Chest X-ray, PA view. Patient: 42 years old, sex M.
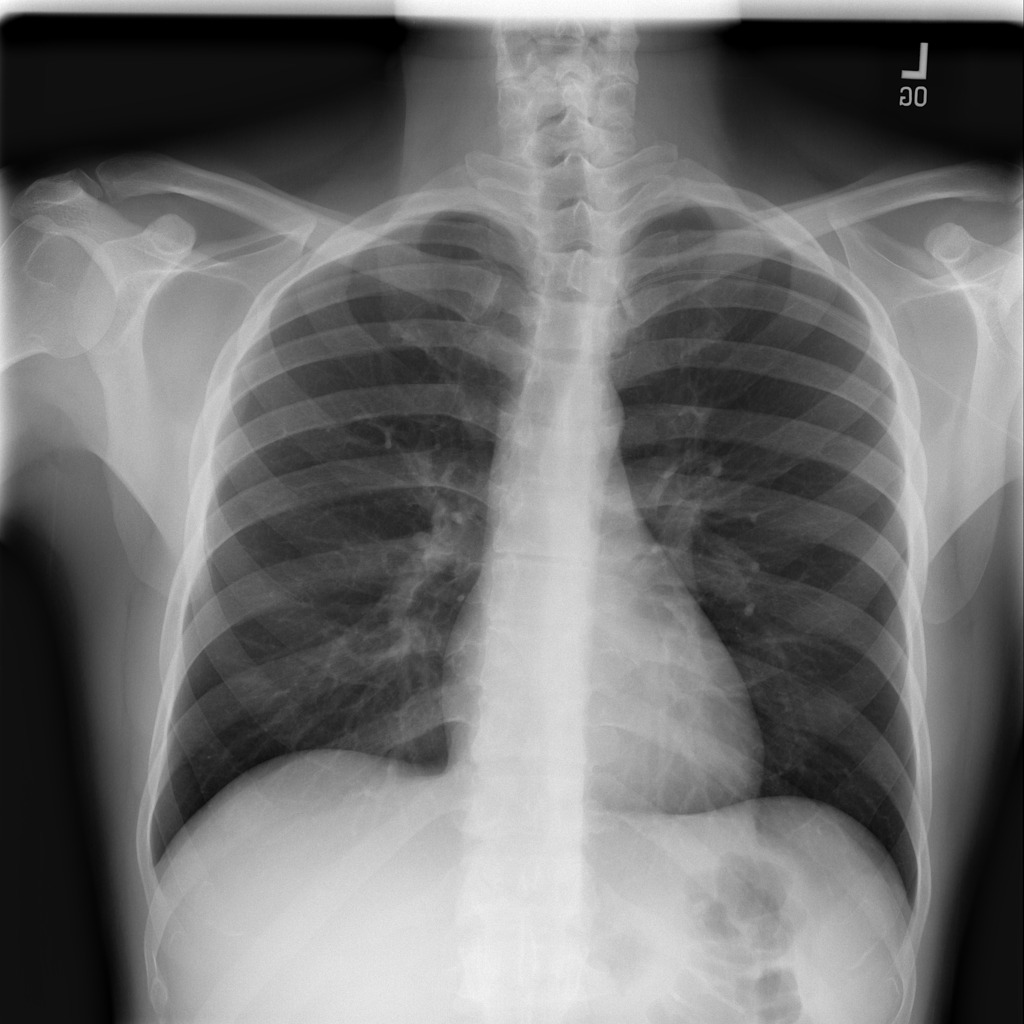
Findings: No Finding